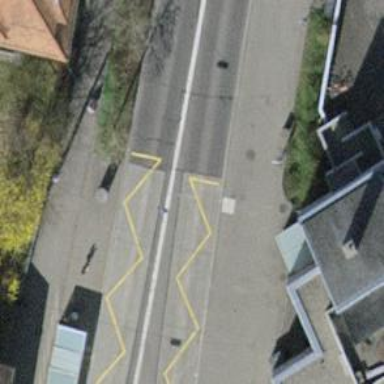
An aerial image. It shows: Bus stop for trolleybuses with designated stop position for public transport.